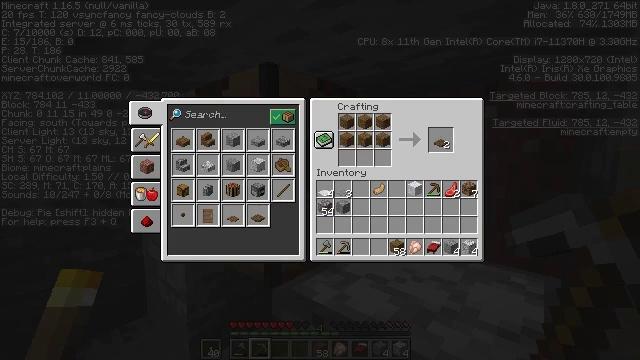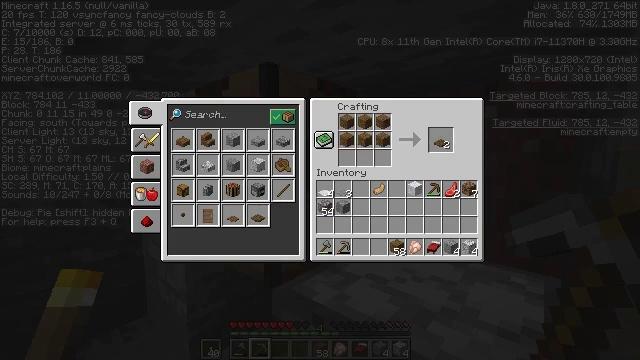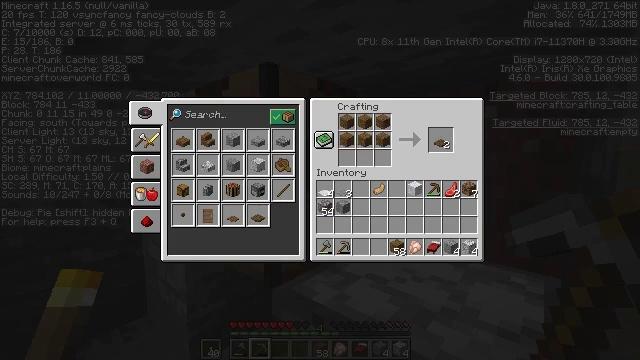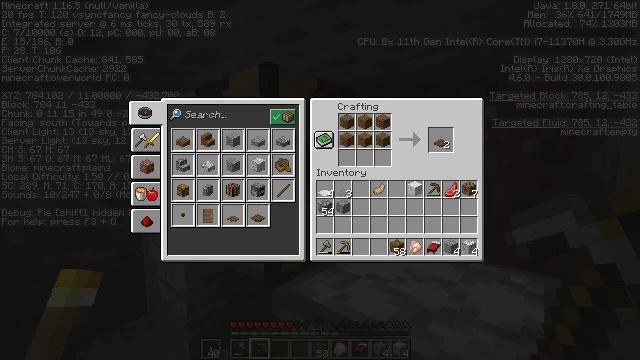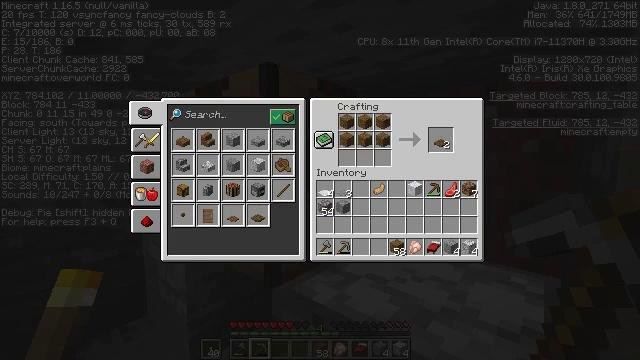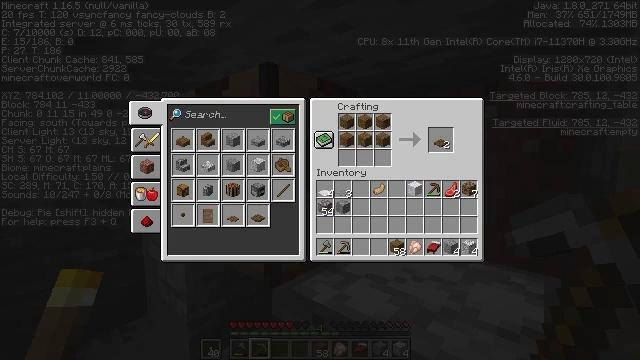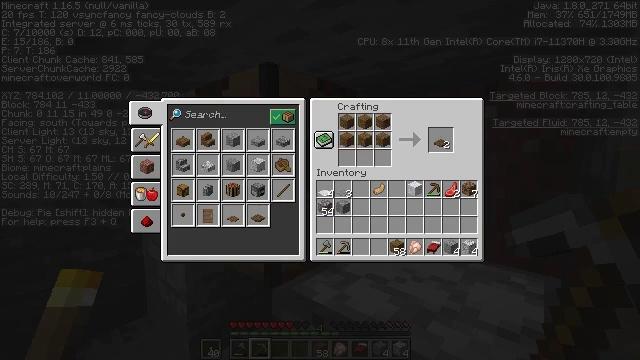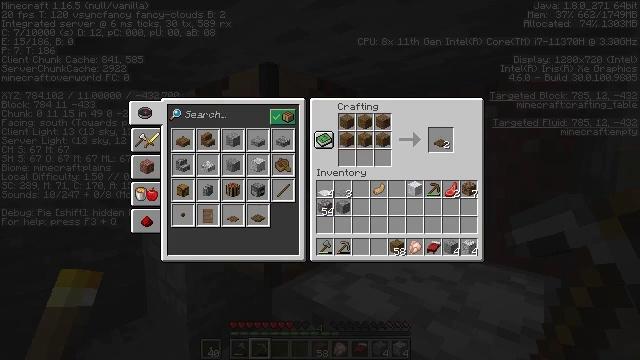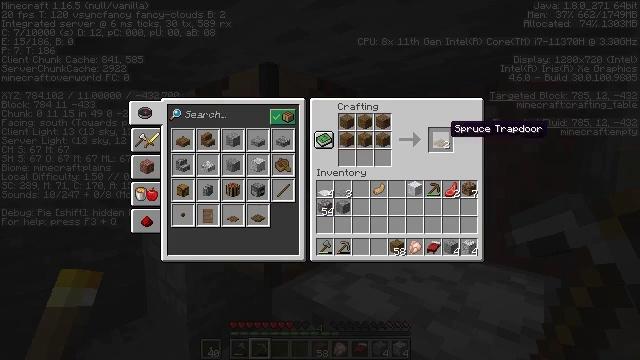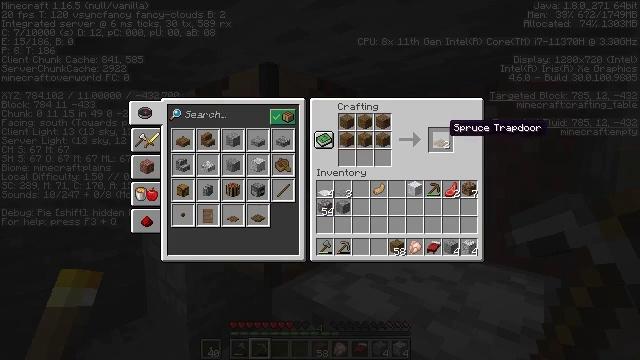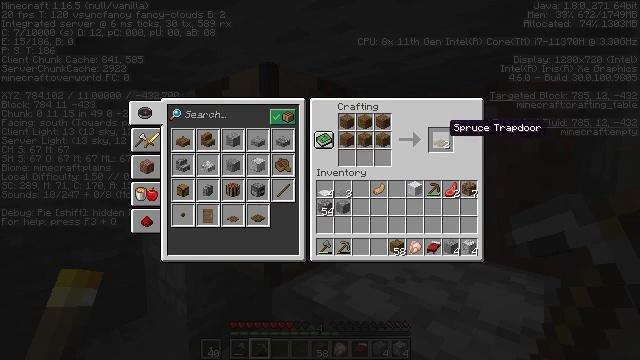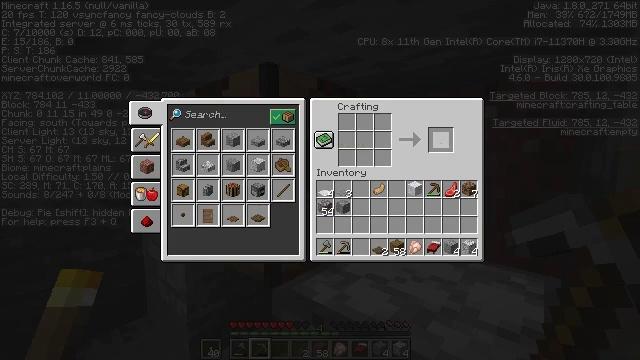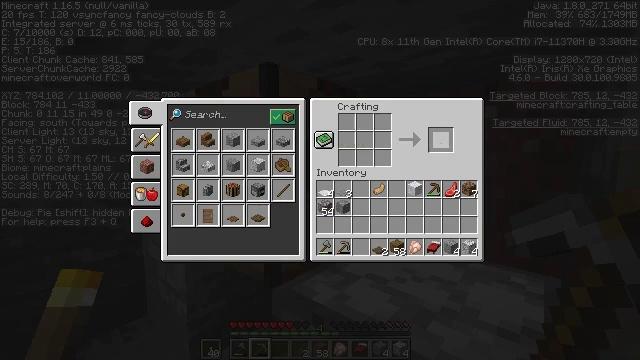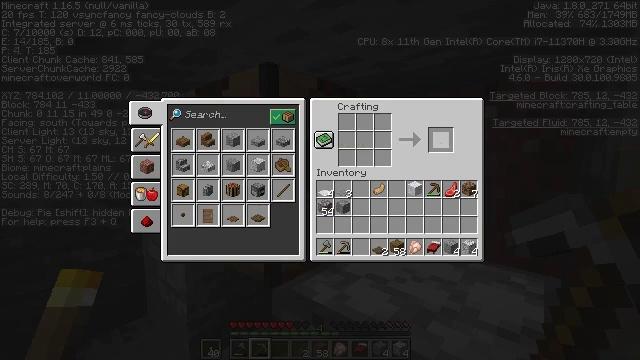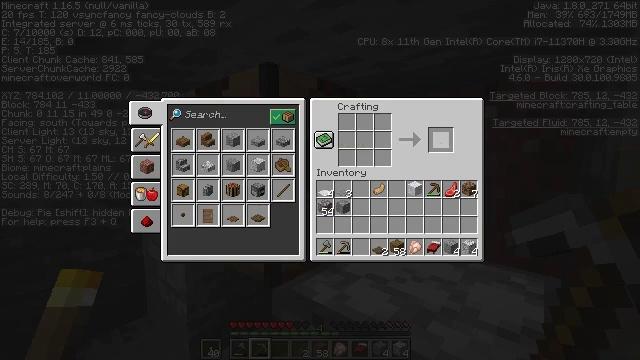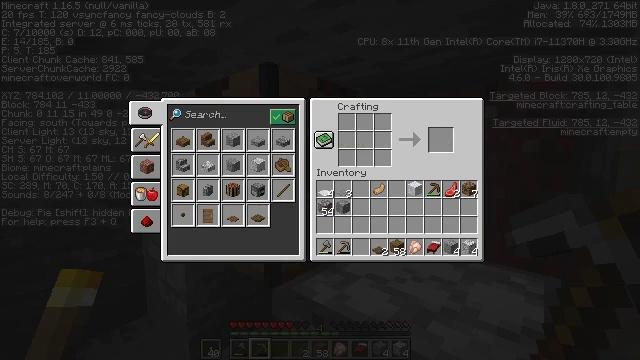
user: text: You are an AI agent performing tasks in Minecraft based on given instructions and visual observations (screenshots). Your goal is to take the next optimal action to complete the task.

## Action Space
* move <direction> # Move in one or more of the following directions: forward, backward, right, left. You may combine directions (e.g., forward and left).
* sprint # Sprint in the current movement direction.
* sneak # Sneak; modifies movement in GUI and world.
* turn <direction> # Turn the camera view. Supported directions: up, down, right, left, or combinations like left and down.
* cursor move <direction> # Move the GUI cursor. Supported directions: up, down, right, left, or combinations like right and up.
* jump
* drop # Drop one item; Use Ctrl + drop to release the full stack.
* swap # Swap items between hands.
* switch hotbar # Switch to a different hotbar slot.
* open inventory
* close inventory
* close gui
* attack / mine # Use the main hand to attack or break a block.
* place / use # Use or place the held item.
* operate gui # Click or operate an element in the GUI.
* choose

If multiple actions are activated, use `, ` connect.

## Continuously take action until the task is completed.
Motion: motion action
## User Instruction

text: Obtain a spruce trapdoor by crafting with spruce planks.
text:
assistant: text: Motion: no_op
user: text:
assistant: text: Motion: no_op
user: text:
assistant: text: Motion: cursor move up
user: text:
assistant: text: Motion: sneak
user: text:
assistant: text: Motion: sneak
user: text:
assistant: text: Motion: sneak
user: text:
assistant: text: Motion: sneak, cursor move left
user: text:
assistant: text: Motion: sneak, cursor move left and up
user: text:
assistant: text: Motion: sneak
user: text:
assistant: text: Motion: sneak
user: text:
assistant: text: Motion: sneak, operate gui
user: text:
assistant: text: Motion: sneak, operate gui
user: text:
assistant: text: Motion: sneak, operate gui
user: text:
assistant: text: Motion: sneak
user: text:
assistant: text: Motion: sneak, cursor move left and down
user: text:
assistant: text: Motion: sneak